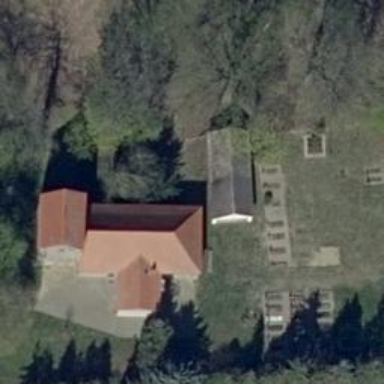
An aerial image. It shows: Grave yard.